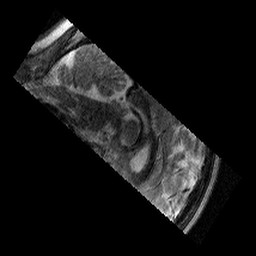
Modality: T2w
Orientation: sagittal
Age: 11
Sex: female
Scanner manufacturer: siemens
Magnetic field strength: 3 T
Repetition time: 9.23 s
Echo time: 0.067 s